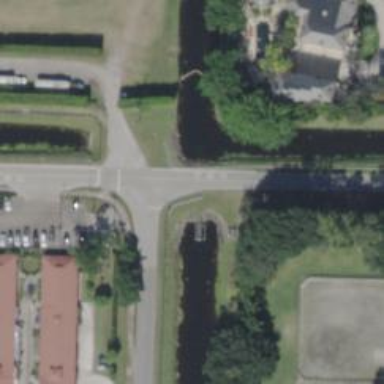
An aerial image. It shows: Culvert underpass for canal.